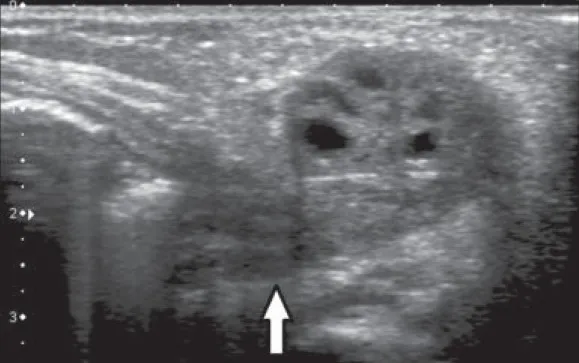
Ultrasound of the right labia majora. Note the invasion of the pedicle
into the inguinal canal (arrow).
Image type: radiology (ultrasound)